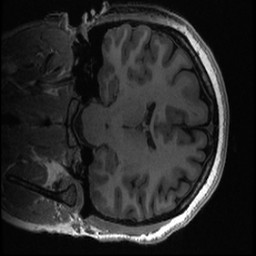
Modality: T1w
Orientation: coronal
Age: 18
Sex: female